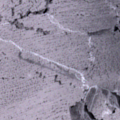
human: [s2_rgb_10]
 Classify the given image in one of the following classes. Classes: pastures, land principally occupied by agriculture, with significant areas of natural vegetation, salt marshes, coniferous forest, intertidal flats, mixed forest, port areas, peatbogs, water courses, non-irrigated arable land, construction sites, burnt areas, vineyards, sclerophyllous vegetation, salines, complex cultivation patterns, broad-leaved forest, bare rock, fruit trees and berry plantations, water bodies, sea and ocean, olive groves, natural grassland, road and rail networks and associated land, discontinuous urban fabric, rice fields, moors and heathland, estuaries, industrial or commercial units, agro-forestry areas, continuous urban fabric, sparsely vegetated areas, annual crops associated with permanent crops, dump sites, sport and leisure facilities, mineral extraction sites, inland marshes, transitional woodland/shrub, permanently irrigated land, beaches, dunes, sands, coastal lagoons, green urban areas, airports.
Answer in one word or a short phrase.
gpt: sea and ocean